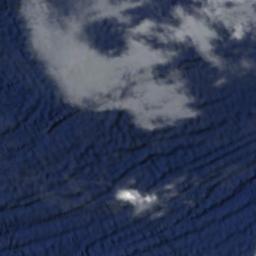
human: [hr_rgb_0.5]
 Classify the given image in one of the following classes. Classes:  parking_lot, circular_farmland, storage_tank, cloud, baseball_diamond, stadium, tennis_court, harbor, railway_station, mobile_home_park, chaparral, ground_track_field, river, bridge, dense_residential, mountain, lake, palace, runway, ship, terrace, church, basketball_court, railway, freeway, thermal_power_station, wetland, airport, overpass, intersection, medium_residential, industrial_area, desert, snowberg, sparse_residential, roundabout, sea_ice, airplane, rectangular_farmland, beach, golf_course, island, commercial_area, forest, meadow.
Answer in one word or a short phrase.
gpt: cloud